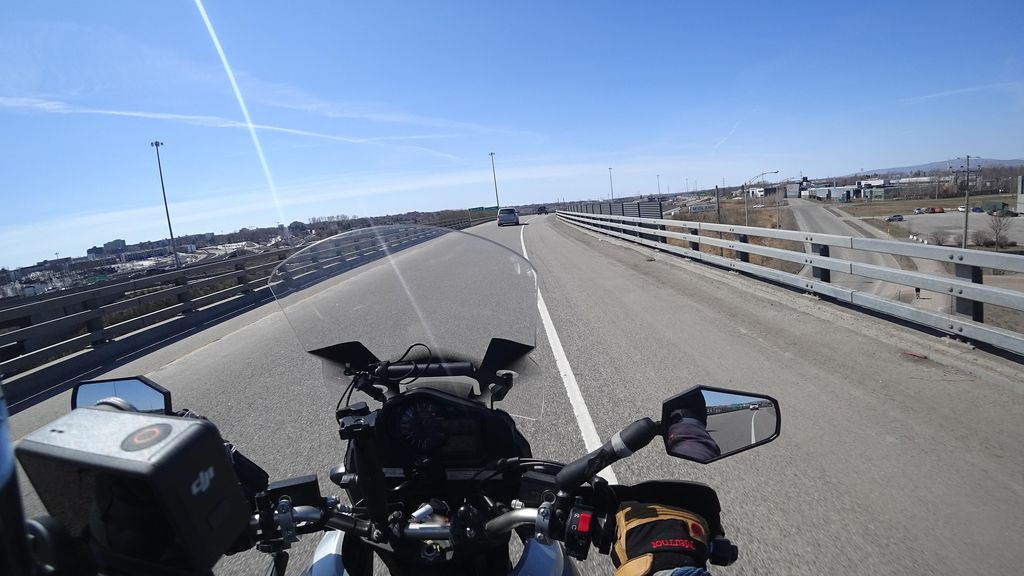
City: quebec_city